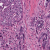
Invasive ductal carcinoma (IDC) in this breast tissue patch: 1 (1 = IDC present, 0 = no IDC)